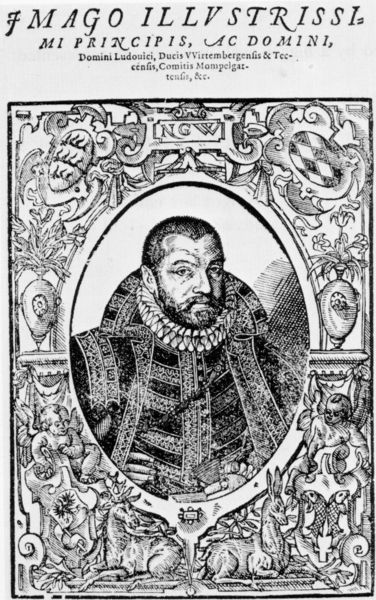
Titel: Bildnis von Herzog Ludwig von Württemberg
Künstler: Jakob Lederlein
Institution: (Seriendruck)
Schlagwörter: adler, blätter, dunkel, flügel, hand, kopf, mann, schatten, umhang, weiß, sitzen, blumen, frisur, grau, hell, hintergrund, mund, nase, ohr, profil, schwarz, stirn, säulen, zeichnung, blick, tier, tiere, karo, muster, ornament, bart, schnurrbart, architektur, augen, böse, falten, halten, kragen, mensch, rahmen, samt, vollbart, bild, bildnis, halskrause, herr, portrait, porträt, geistlicher, haare, mantel, brustbild, frontal, krone, ohren, schultern, esel, oval, pferd, rund, amphore, engel, hase, ranken, vase, holzschnitt, schrift, italien, kette, grafik, graphik, linien, rand, fancy, könig, white, schnäuzer, tafel, black, collar, dick, face, gray, grey, hair, nose, old, painting, society, inschrift, grimmig, floral, ornamente, verzierung, decorative, flowers, patterns, picture, print, vasen, podest, knöpfe, dreiviertelprofil, ring, photographie, buch, medaillon, bayern, druck, schwarzweiss, schraffur, radierung, stich, titel, illustration, text, herrscher, krause, fürst, kurz, wappen, rauten, fisch, voluten, hirsch, reh, rehe, angel, angels, man, ear, head, german, eyes, knight, gelehrter, paper, lilien, bordüren, putten, kupferstich, black and white, frame, coat, mouth, animals, etching, graphic, monochrome, putti, beard, eagle, french, jacket, wings, umrahmt, british, fische, cherubs, putto, person, groteske, duke, human, national, history, latein, lateinisch, duce, schirft, italian, medieval, borten, deer, eye, rose, horse, shield, book, fish, lips, italiener, cheek, rankenwerk, domini, reichsadler, wittenberg, rollwerk, forehead, round, beulen, wing, latin, imago, fotograhie, württemberg, egg, book cover, europe, prinzipien, image, self portrait, fishes, manuscript, ass, karro, medallion, männlcih, ptiere, rosettenkragen, uchstaben, ruff, european, general, donkey, emblem, sheild, ruler, allegorical, aristocrat, ei, nobleman, john, intalien, 16 jhd, 15 jhd, 14 jhd, symbols, flora, wagenradkragen, faun, etch, elizabethan, short hair, rabbit, cover, navy, title page, geographical, block print, reneisance, i, intricate, status, courtier, sir, a, mi, scientist, ludouici, principis, rze, authority, pomp, crests, eggs, embellishment, ngw, jmago, illustrissi, famgo, mirrir, ludovici, puto, imago illustrissi, principle, renesance, afce, imago illvstrissi, illvstrissi, ac, ludouci, böser mann, dasdsa, das, oliver, dwight, pricipas, illustrious, fmago, mag, mago, ac comini, domini ludouici, ducis, virrtembegenfis, teccensis, comitis, mompelgattensit, ingw, neck ruffle